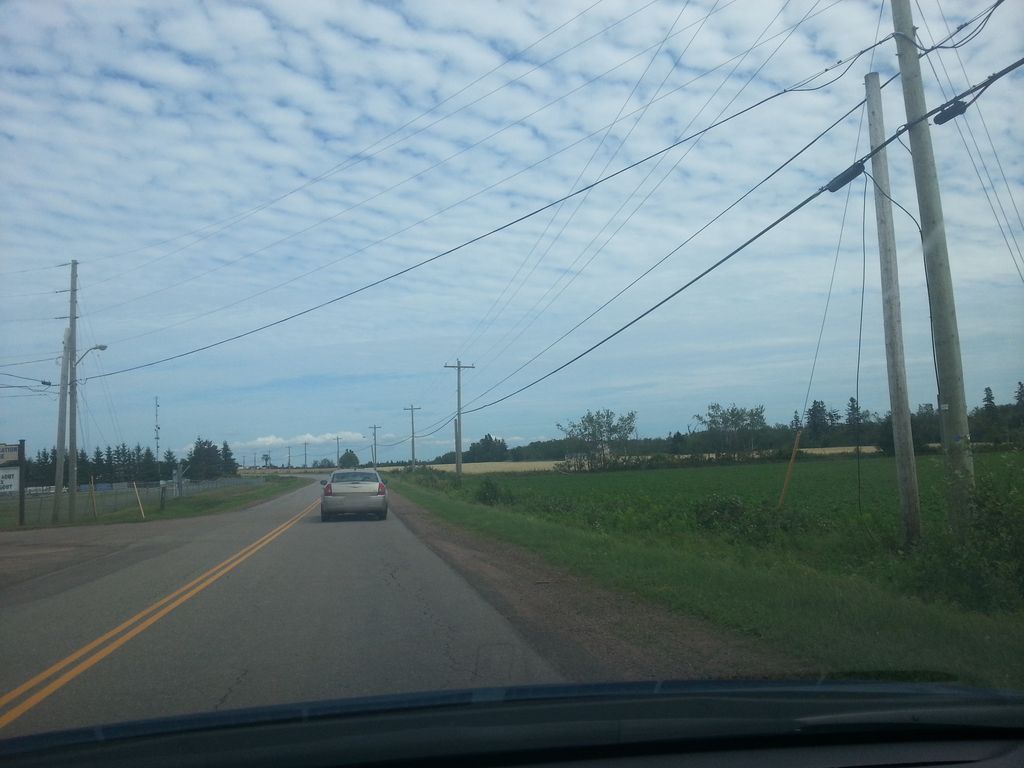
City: charlottetown